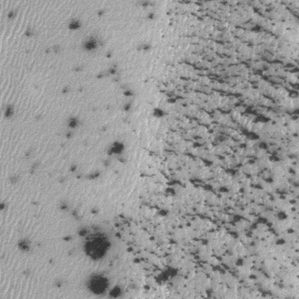
Label: frost